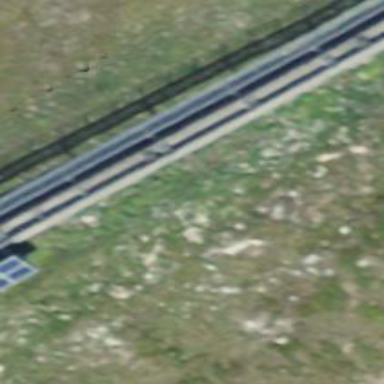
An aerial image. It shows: Viaduct railway funicular with single track.